Question: I want to colorize an Item in a ListView with this code:
'holder.txtPosition = (TextView)row.findViewById(R.id.txtPosition);'
'holder.txtPosition.setTextColor(0xFF00CC00);'.
It is working great BUT: It colors every tenth item too. For example: I set the color for the first item, so every tenth item gets the color too.
If i scroll down and scroll up again, much more gets colored.
In this image, i only colored the first "User-voting" Text and then scrolled down very fast and scrolled back to top.

What kind of sorcery is this?
'''
import android.app.Activity;
import android.content.Context;
import android.util.Log;
import android.view.LayoutInflater;
import android.view.View;
import android.view.ViewGroup;
import android.widget.ArrayAdapter;
import android.widget.TextView;
public class List extends ArrayAdapter<ListItem>{
Context context;
int layoutResourceId;
ListItem data[] = null;
public List(Context context, int layoutResourceId, ListItem[] data) {
super(context, layoutResourceId, data);
this.layoutResourceId = layoutResourceId;
this.context = context;
this.data = data;
}
@Override
public View getView(int position, View convertView, ViewGroup parent) {
View row = convertView;
WeatherHolder holder = null;
ListItem entry = data[position];
if(row == null)
{
LayoutInflater inflater = ((Activity)context).getLayoutInflater();
row = inflater.inflate(layoutResourceId, parent, false);
holder = new WeatherHolder();
holder.txtVideos = (TextView)row.findViewById(R.id.txtVideos);
holder.txtPosition = (TextView)row.findViewById(R.id.txtPosition);
holder.txtTitle = (TextView)row.findViewById(R.id.txtTitle);
holder.txtcomments = (TextView)row.findViewById(R.id.txtcomment);
row.setTag(holder);
if (entry.fav){
//row.setBackgroundColor(0xFFfcf6bb);
}
}
else
{
holder = (WeatherHolder)row.getTag();
}
holder.txtTitle.setText(entry.teilnehmer);
holder.txtPosition.setText(entry.position);
int num = Integer.parseInt(entry.videos);
if (num == 0 || num > 1){
holder.txtVideos.setText(entry.videos + " Videos");
} else {
holder.txtVideos.setText(entry.videos + " Video");
}
if (holder.txtPosition.getText().equals("Ausgeschieden")){
holder.txtPosition.setTextColor(0xFFFF0000);
} else if(holder.txtPosition.getText().equals("User-Voting")){
holder.txtPosition.setTextColor(0xFF00CC00);
}
num = Integer.parseInt(entry.comment);
if (num == 0 || num > 1){
holder.txtcomments.setText(entry.comment + " Kommentare");
} else {
holder.txtcomments.setText(entry.comment + " Kommentar");
}
return row;
}
static class WeatherHolder
{
TextView txtTitle;
TextView txtVideos;
TextView txtPosition;
TextView txtcomments;
}
}
'''
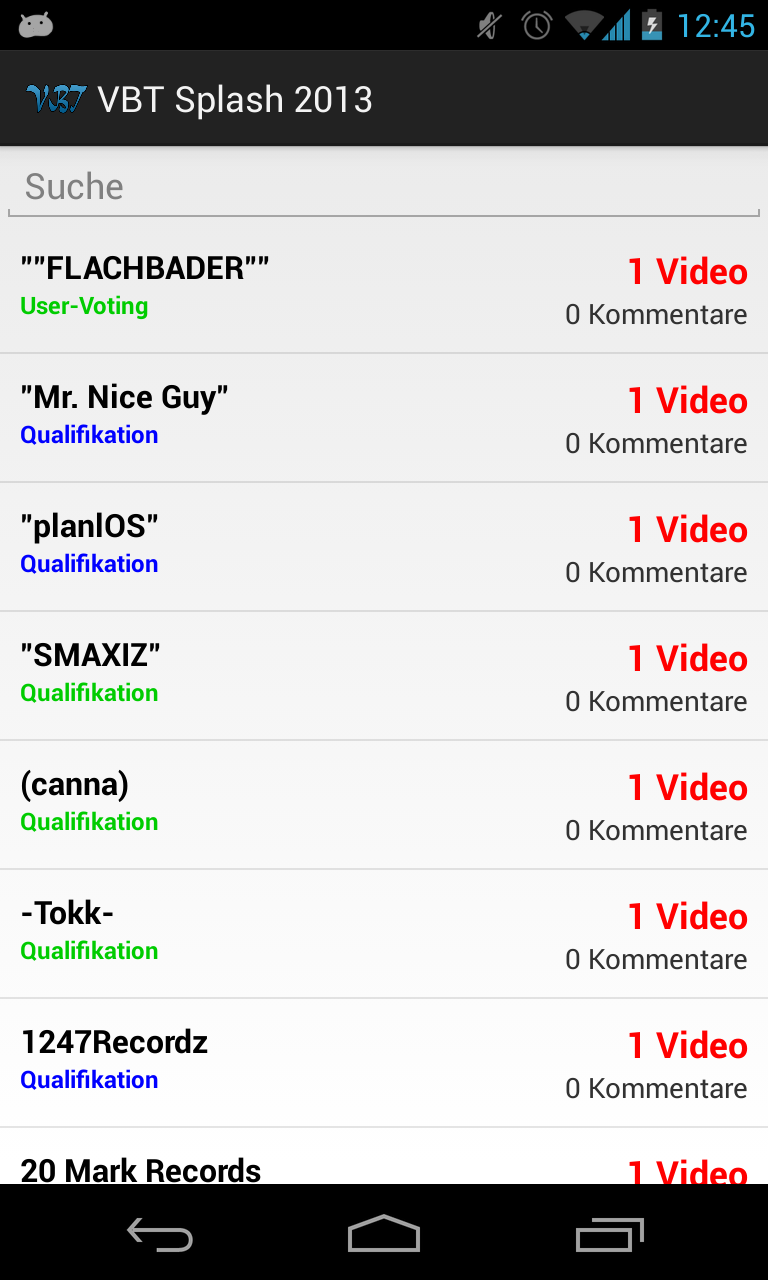
Answer: You're recycling your ListView elements (which is a good thing). But when such a View is passed to your 'getView' method it's still in the state of the last element it held; so if you specify 'setColor' this value will also be applied to the next text that will be injected into the container. Therefore you should also reset the color definition when you repopulate the recycled view:
'''
if (holder.txtPosition.getText().equals("Ausgeschieden")) {
holder.txtPosition.setTextColor(0xFFFF0000);
} else if (holder.txtPosition.getText().equals("User-Voting")) {
holder.txtPosition.setTextColor(0xFF00CC00);
} else {
holder.txtPosition.setTextColor(R.color.your_default);
}
'''